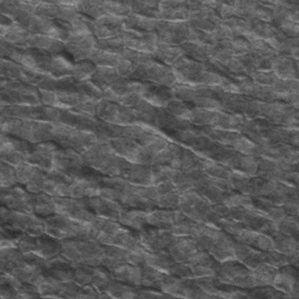
Label: frost